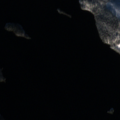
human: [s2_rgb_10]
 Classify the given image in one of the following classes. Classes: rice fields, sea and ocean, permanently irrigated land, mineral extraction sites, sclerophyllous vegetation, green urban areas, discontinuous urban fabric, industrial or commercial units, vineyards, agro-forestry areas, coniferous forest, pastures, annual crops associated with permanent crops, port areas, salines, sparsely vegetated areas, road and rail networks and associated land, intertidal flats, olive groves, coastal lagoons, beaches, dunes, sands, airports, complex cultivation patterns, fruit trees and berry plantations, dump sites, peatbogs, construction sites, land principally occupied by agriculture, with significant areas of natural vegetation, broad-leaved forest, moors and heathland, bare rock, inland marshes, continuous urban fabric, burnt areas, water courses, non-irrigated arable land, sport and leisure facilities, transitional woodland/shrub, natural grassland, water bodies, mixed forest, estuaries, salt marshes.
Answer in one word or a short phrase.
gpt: coniferous forest, transitional woodland/shrub, water bodies